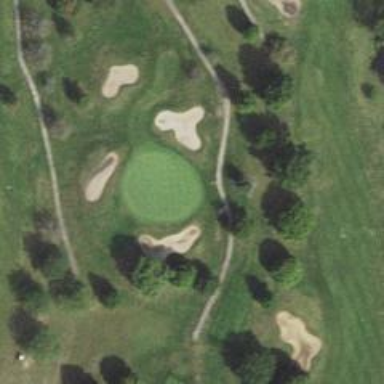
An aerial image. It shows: Pathway for golfing.